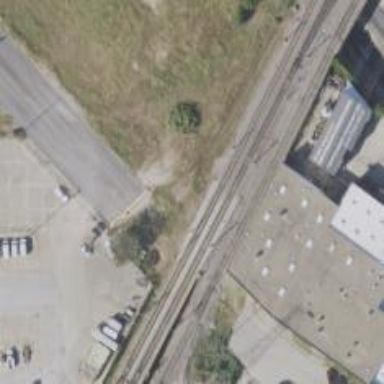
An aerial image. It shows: Light rail railway with electrified contact line.